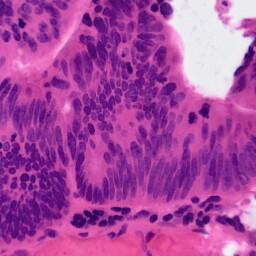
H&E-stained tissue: Colon